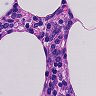
Metastatic tissue present: no